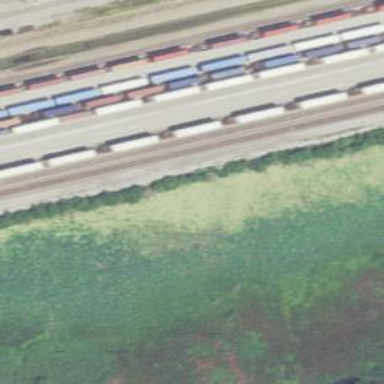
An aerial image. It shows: Railway track.